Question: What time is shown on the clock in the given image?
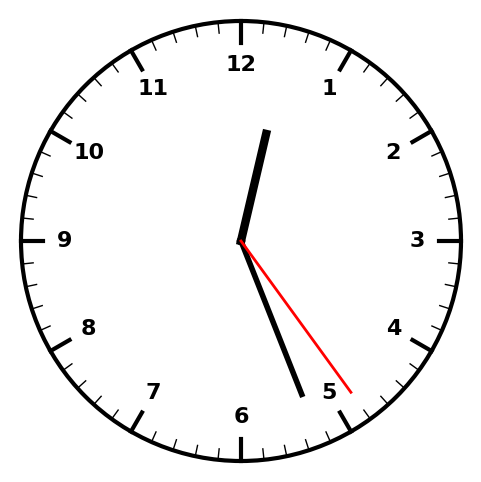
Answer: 12:26:24